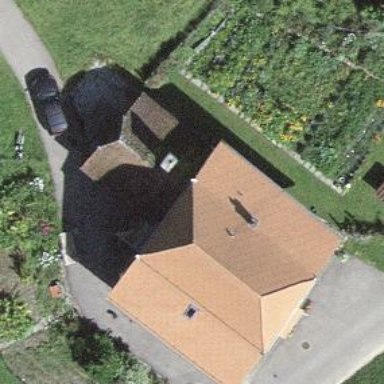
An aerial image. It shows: Farm building.